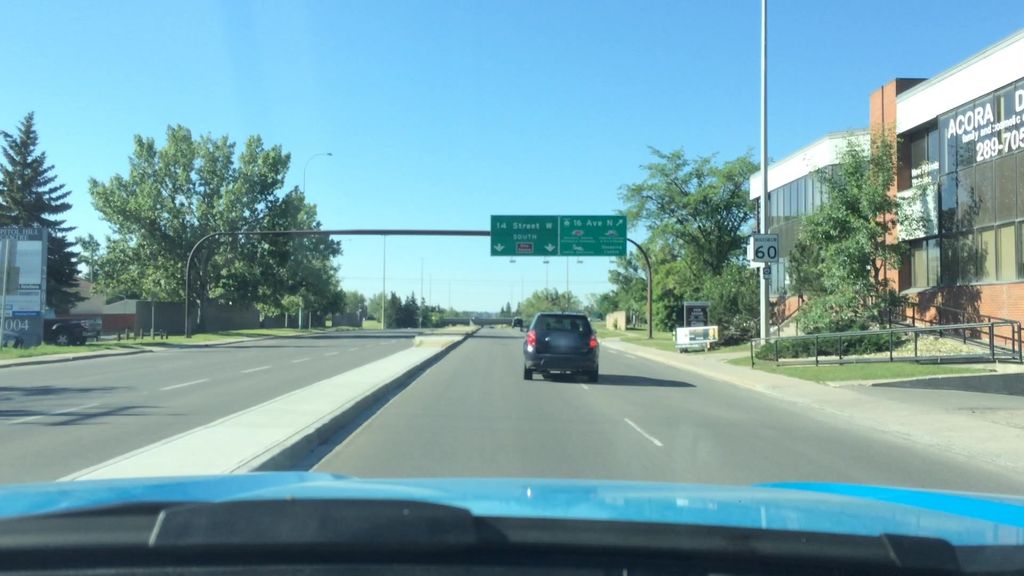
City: calgary